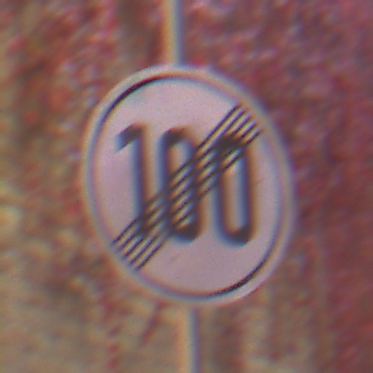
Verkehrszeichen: EndeGeschwindigkeit100
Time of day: MorningAfternoon
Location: Outdoor (Urban)
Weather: Clear
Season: NotSpecified
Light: Natural